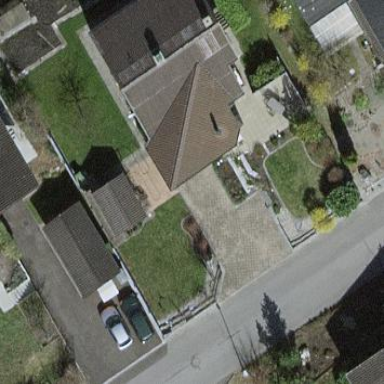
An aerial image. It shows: Simple and straightforward house.